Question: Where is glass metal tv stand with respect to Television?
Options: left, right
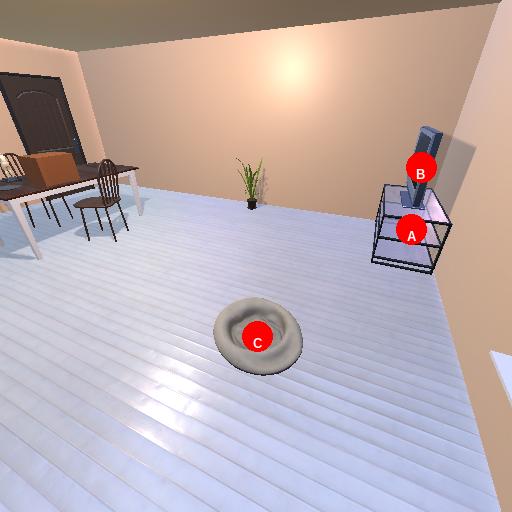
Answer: left